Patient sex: M
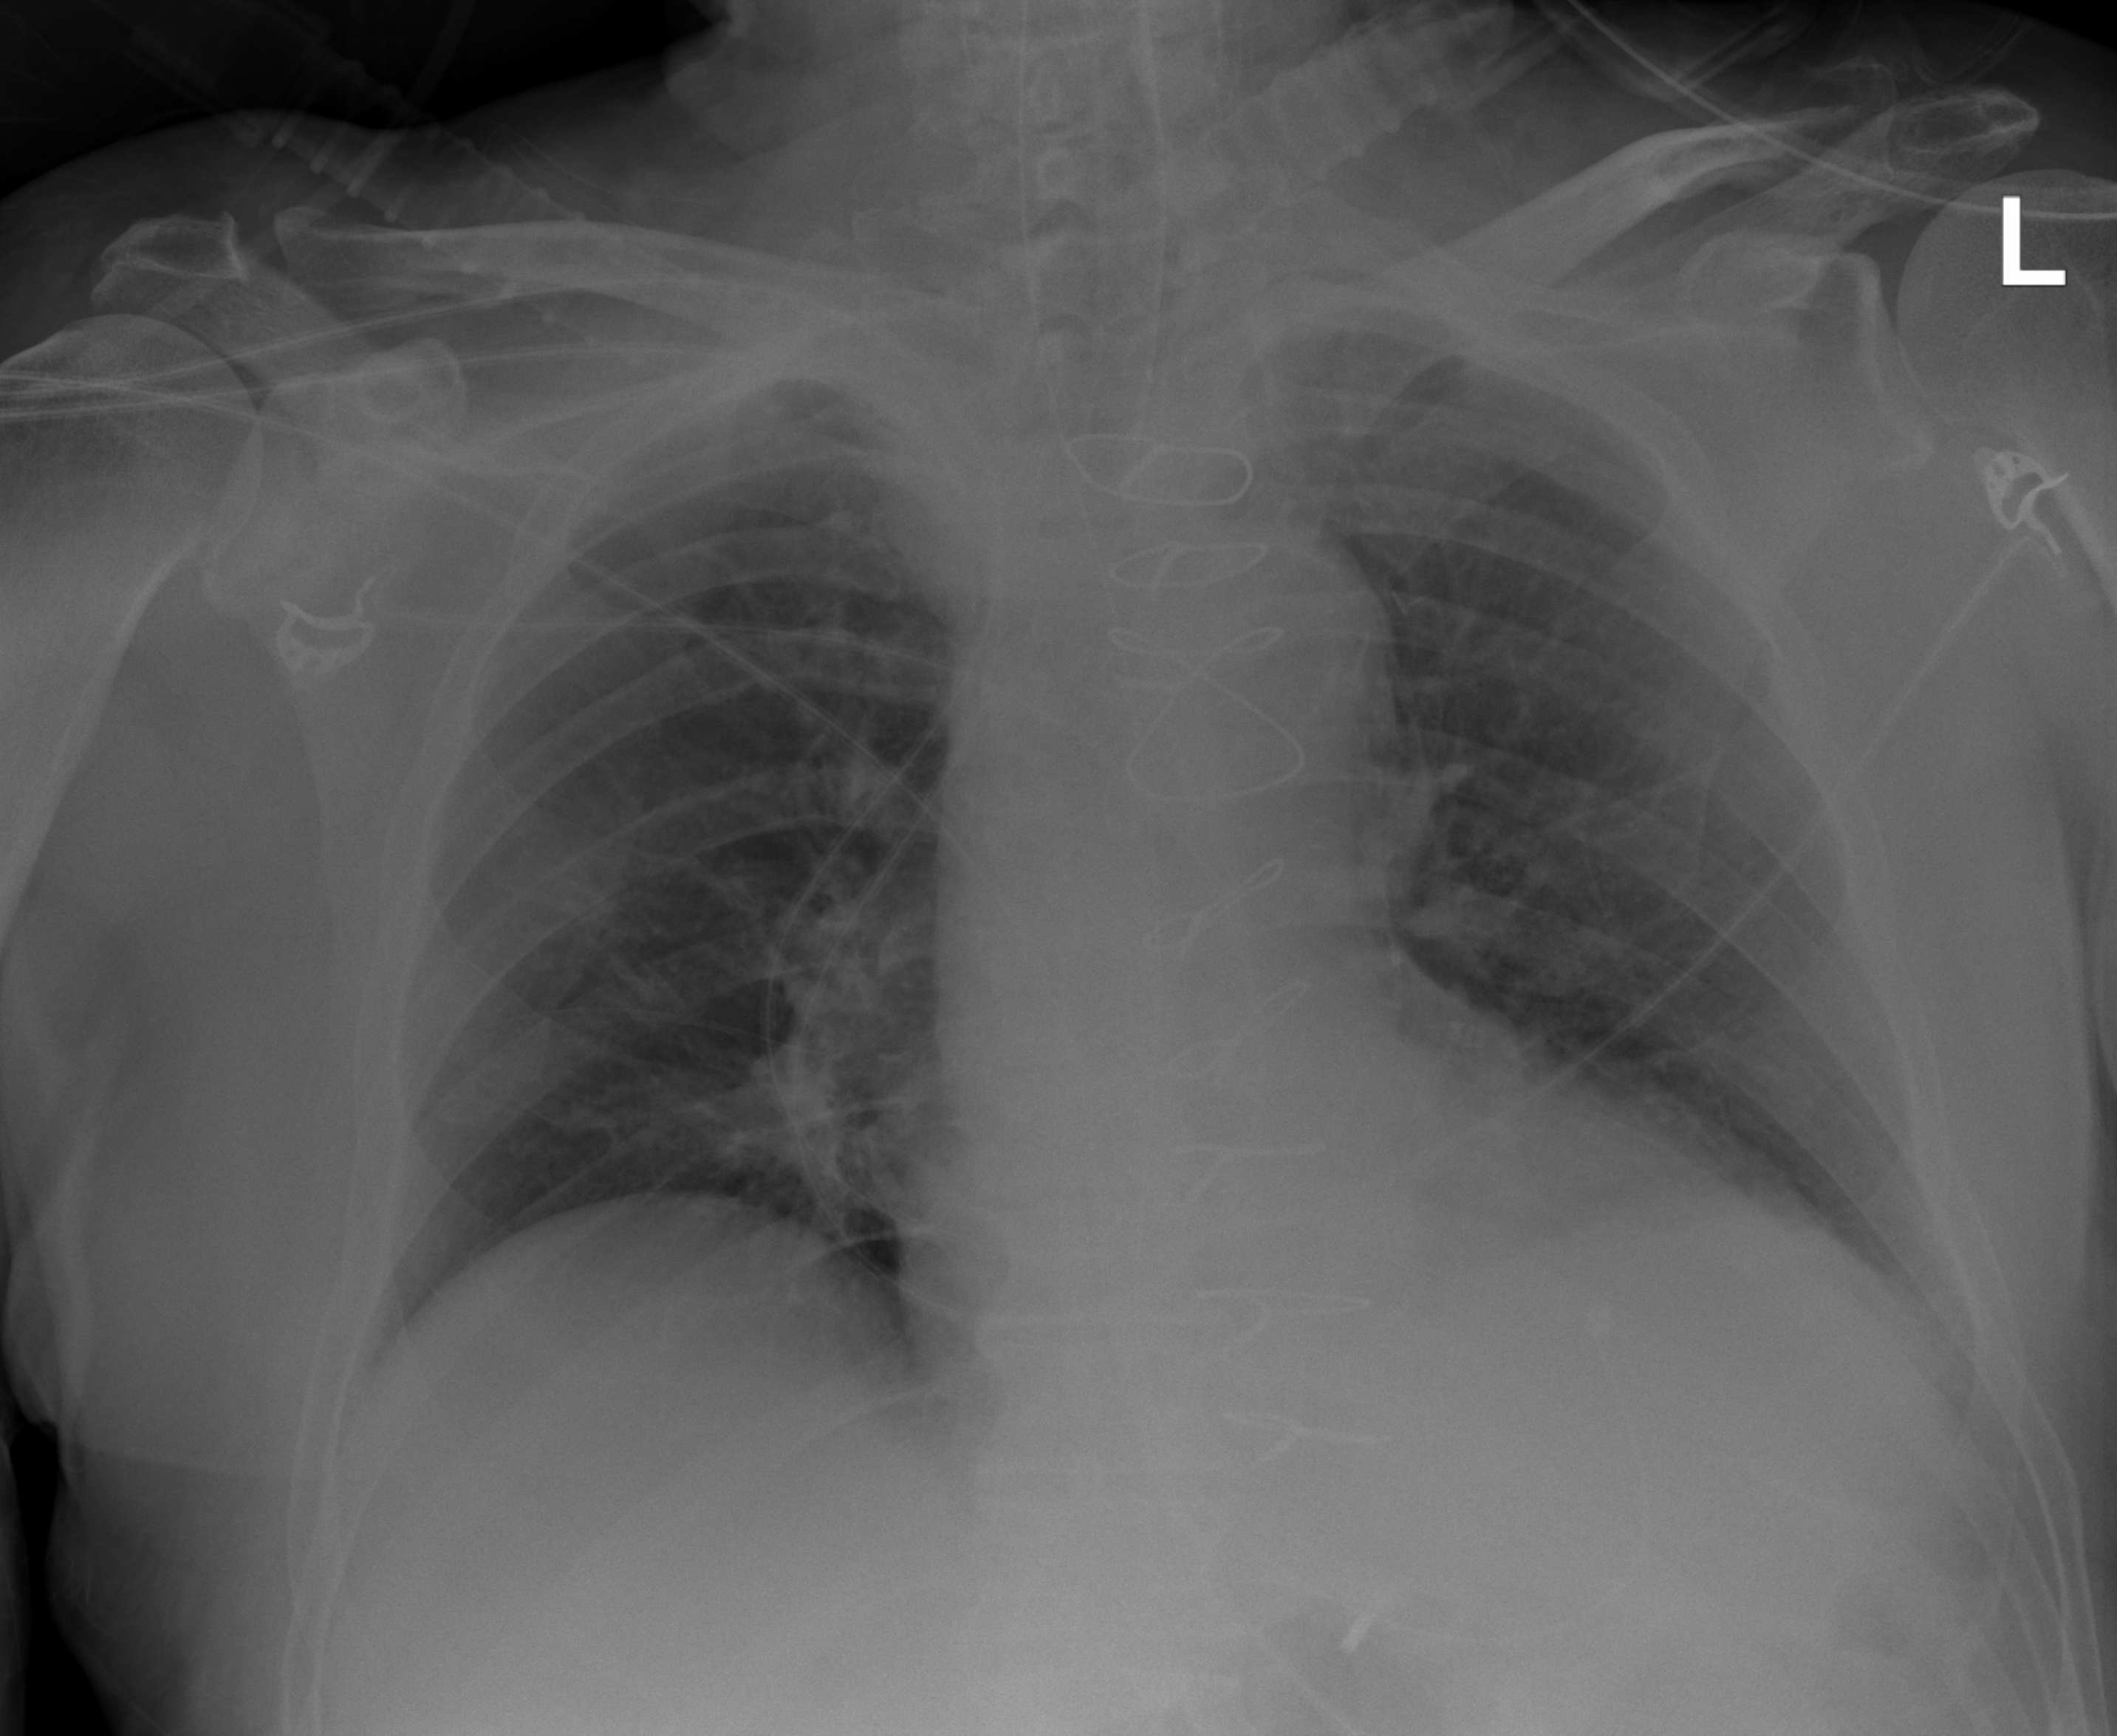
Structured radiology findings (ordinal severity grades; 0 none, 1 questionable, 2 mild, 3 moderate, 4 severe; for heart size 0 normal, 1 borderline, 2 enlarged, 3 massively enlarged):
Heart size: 0
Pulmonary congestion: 0
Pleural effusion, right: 0
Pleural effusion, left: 1
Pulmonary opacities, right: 0
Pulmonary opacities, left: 0
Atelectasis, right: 0
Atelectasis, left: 2